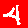
Digit: 4